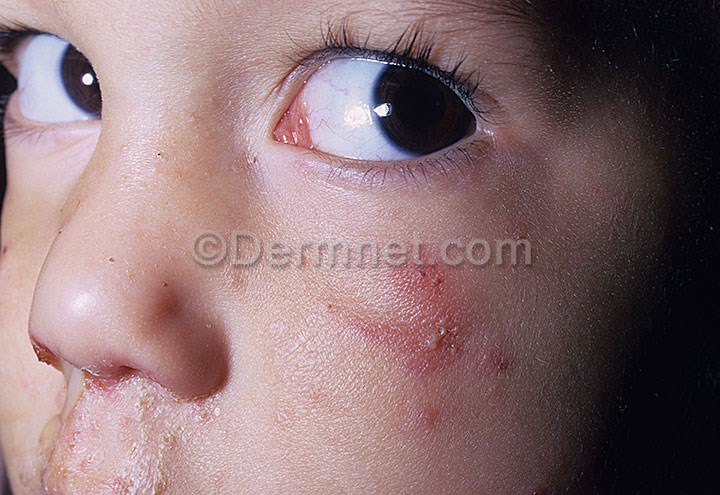
Disease: Warts Molluscum and other Viral Infections